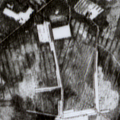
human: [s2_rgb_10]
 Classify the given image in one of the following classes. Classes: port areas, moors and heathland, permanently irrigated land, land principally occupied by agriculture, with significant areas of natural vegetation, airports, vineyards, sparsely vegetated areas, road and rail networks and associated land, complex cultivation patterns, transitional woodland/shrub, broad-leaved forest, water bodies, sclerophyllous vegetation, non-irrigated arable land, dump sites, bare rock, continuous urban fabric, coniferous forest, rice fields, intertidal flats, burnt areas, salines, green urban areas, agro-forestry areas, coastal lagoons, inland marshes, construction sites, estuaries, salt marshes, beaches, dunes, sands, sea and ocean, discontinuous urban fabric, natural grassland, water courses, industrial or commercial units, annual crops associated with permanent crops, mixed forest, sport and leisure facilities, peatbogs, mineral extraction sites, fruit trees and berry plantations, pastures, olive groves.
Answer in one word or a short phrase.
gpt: coniferous forest, mixed forest